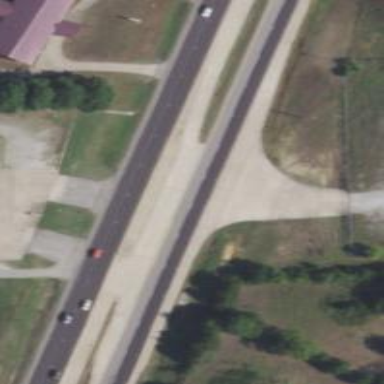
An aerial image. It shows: Trunk link highway.